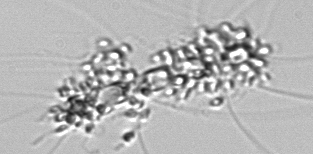
Label: Chaetoceros_didymus_TAG_external_flagellate